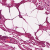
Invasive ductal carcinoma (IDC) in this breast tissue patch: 0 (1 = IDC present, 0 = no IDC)